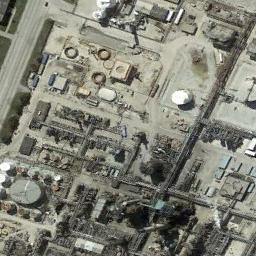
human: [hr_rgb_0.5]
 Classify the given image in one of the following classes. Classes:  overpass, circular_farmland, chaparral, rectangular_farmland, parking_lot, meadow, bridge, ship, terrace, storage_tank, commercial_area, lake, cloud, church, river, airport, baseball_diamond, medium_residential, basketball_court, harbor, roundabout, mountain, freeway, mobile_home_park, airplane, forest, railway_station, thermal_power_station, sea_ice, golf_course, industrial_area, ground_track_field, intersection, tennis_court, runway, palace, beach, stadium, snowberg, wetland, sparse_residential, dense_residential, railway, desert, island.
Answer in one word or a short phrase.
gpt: storage_tank